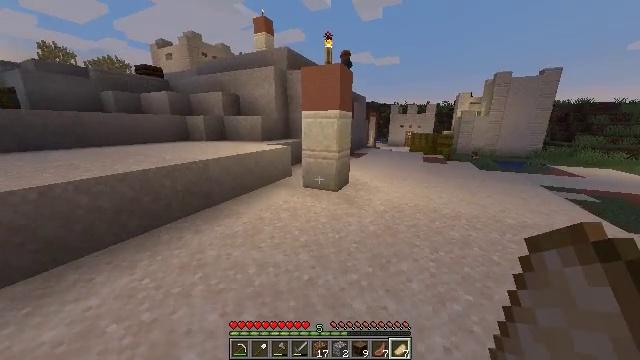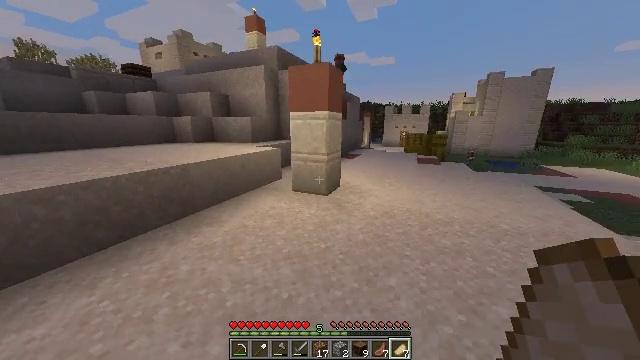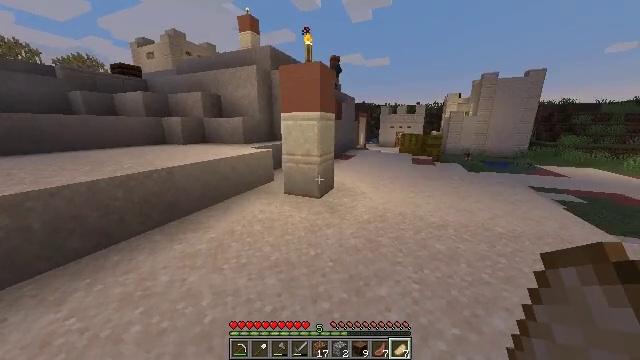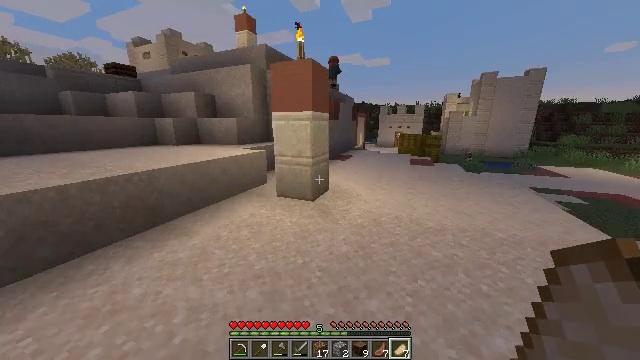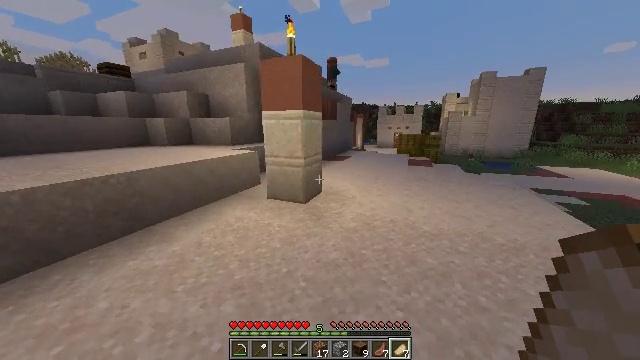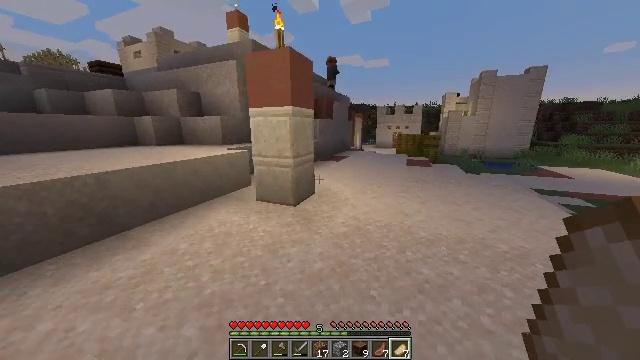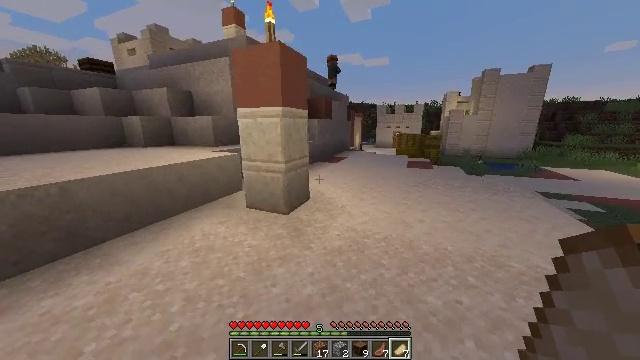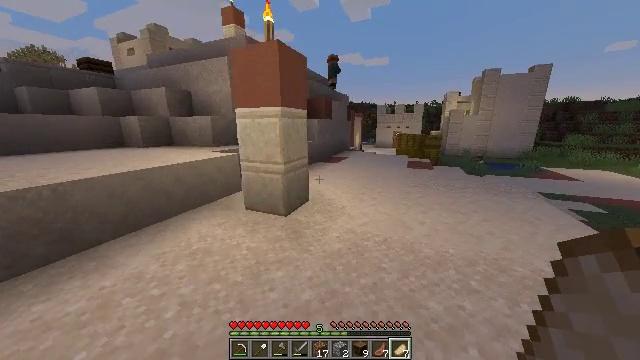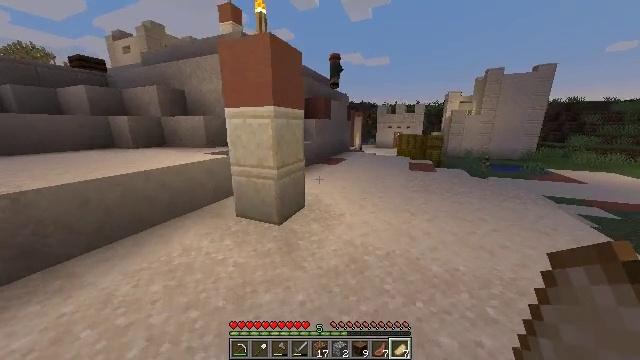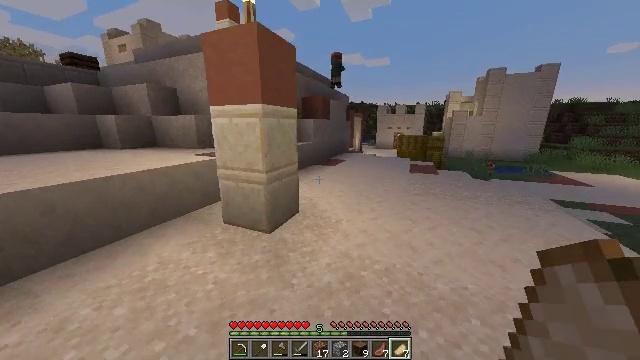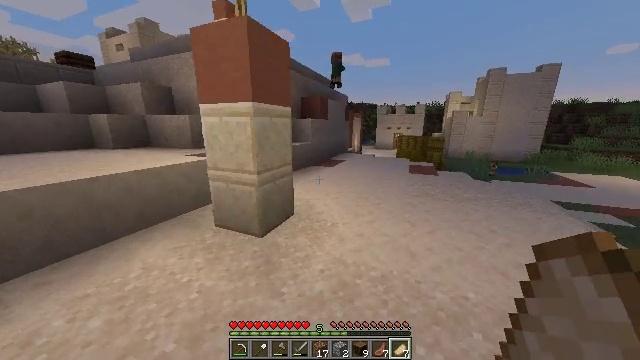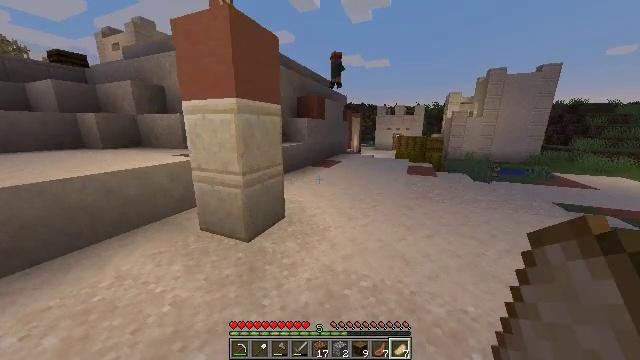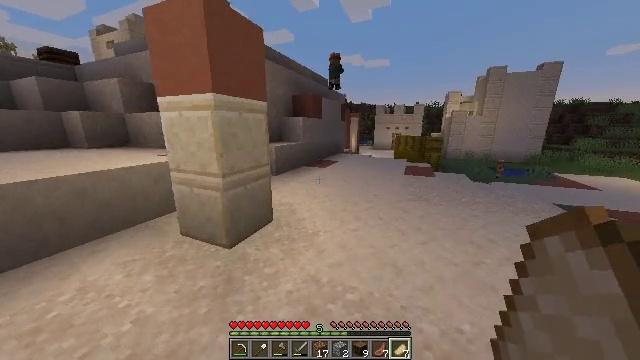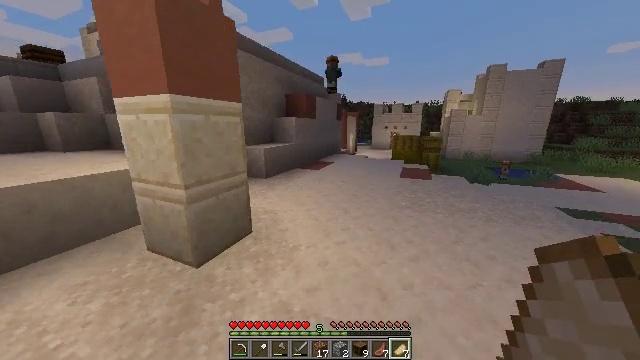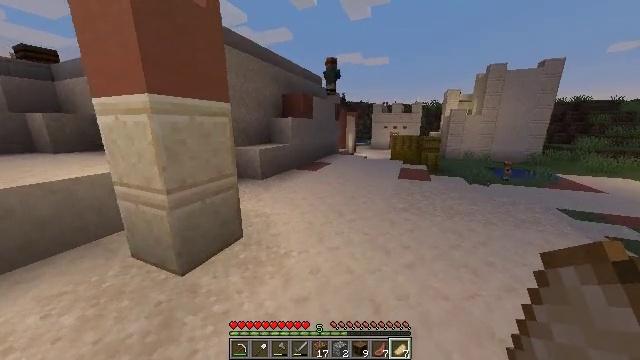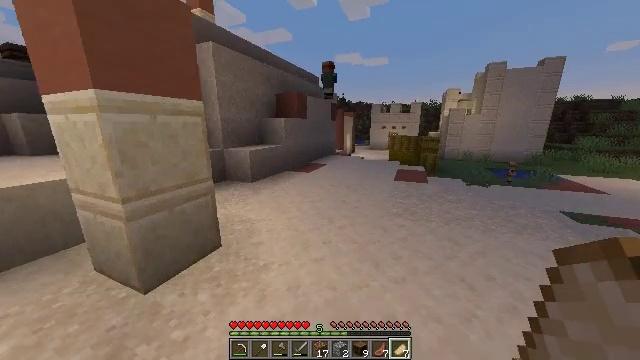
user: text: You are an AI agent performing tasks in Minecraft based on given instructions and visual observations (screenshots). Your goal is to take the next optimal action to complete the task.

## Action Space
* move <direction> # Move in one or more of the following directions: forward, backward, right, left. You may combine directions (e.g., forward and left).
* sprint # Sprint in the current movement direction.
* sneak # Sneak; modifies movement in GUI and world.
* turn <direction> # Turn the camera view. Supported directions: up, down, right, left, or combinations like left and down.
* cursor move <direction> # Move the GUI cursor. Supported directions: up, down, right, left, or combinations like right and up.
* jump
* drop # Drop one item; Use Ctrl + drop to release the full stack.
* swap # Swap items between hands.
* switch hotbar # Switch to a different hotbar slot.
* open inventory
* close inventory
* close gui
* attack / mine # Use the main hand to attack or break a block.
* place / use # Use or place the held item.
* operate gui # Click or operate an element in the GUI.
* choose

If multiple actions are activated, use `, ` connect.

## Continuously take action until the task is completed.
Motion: motion action
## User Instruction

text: Harvest hay blocks from the village.
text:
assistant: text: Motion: move forward and move right, sprint, turn right
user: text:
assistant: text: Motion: move forward and move right, sprint
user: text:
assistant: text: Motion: move forward and move right, sprint
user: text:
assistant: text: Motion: move forward and move right, sprint
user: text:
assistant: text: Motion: move forward, sprint
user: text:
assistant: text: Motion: move forward, sprint
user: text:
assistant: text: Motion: move forward, sprint
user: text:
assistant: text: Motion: move forward, sprint
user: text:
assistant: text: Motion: move forward and move right, sprint
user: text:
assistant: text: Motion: move forward and move right, sprint
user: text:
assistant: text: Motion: move forward and move right, sprint
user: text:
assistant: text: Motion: move forward and move right, sprint
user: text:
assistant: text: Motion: move forward and move right, sprint
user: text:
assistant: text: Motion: move forward and move right, sprint
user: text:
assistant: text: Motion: move forward and move right, sprint
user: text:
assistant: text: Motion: move forward and move right, sprint
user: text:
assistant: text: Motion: move forward and move right, sprint
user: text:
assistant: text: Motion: move forward and move right, sprint
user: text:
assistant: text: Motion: move forward and move right, sprint
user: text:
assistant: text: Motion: move forward and move right, sprint
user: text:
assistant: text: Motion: move forward, sprint
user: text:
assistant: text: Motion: move forward, sprint
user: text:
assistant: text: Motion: move forward, sprint
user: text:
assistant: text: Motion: move forward, sprint
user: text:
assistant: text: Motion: move forward, sprint
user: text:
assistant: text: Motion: move forward, sprint
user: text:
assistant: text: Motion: move forward, sprint, turn right and down
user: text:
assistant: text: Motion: move forward, sprint, turn right and down
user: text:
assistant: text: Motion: move forward, sprint, turn right
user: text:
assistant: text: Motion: move forward, sprint, turn right